Question: I have to convert rows into columns for all weeks for a given confirmationId but in my query it is doing it only for one week but there are several weeks exists under single ID.
'
'''
ConfirmationId TimeSheetDate DayName WorkingHours
-------------------- ----------------------- ------------------------------ ----------------------
1 2006-07-18 00:00:00.000 Tuesday 8
1 2006-07-19 00:00:00.000 Wednesday 8
1 2006-07-20 00:00:00.000 Thursday 8
1 2006-07-21 00:00:00.000 Friday 8
1 2006-07-24 00:00:00.000 Monday 8
1 2006-07-25 00:00:00.000 Tuesday 8
1 2006-07-26 00:00:00.000 Wednesday 8
1 2006-07-27 00:00:00.000 Thursday 8
1 2006-07-28 00:00:00.000 Friday 8
1 2006-08-07 00:00:00.000 Monday 8
1 2006-08-08 00:00:00.000 Tuesday 8
1 2006-08-09 00:00:00.000 Wednesday 8
1 2006-08-10 00:00:00.000 Thursday 8
1 2006-08-11 00:00:00.000 Friday 8
1 2006-08-29 00:00:00.000 Tuesday 8
1 2006-08-30 00:00:00.000 Wednesday 8
1 2006-08-31 00:00:00.000 Thursday 8
1 2006-09-01 00:00:00.000 Friday 8
1 2006-10-09 00:00:00.000 Monday 8
1 2006-10-10 00:00:00.000 Tuesday 8
1 2006-10-11 00:00:00.000 Wednesday 8
1 2006-10-12 00:00:00.000 Thursday 8
1 2006-10-13 00:00:00.000 Friday 8
1 2006-10-23 00:00:00.000 Monday 8
1 2006-10-24 00:00:00.000 Tuesday 8
2 2007-06-22 00:00:00.000 Friday 8
2 2007-06-25 00:00:00.000 Monday 8
2 2007-06-26 00:00:00.000 Tuesday 8
2 2007-06-27 00:00:00.000 Wednesday 8
2 2007-07-02 00:00:00.000 Monday 8
2 2007-07-03 00:00:00.000 Tuesday 8
2 2007-07-05 00:00:00.000 Thursday 8
2 2007-07-06 00:00:00.000 Friday 8
2 2007-07-09 00:00:00.000 Monday 8
2 2007-07-10 00:00:00.000 Tuesday 8
2 2007-07-11 00:00:00.000 Wednesday 8
2 2007-07-12 00:00:00.000 Thursday 8
2 2007-07-13 00:00:00.000 Friday 8
2 2007-07-16 00:00:00.000 Monday 8
2 2007-07-17 00:00:00.000 Tuesday 8
2 2007-07-18 00:00:00.000 Wednesday 8
2 2007-07-19 00:00:00.000 Thursday 8
2 2007-07-20 00:00:00.000 Friday 8
2 2007-07-23 00:00:00.000 Monday 8
2 2007-07-24 00:00:00.000 Tuesday 8
2 2007-07-25 00:00:00.000 Wednesday 8
2 2007-07-26 00:00:00.000 Thursday 8
2 2007-07-27 00:00:00.000 Friday 8
2 2007-07-30 00:00:00.000 Monday 8
2 2007-07-31 00:00:00.000 Tuesday 8
2 2007-08-01 00:00:00.000 Wednesday 8
2 2007-08-02 00:00:00.000 Thursday 8
2 2007-08-03 00:00:00.000 Friday 8
2 2007-08-06 00:00:00.000 Monday 8
2 2007-08-07 00:00:00.000 Tuesday 8
2 2007-08-08 00:00:00.000 Wednesday 8
2 2007-08-09 00:00:00.000 Thursday 8
2 2007-08-10 00:00:00.000 Friday 8
2 2007-08-13 00:00:00.000 Monday 8
2 2007-08-14 00:00:00.000 Tuesday 8
2 2007-08-15 00:00:00.000 Wednesday 8
2 2007-08-16 00:00:00.000 Thursday 8
2 2007-08-17 00:00:00.000 Friday 8
2 2007-08-20 00:00:00.000 Monday 8
2 2007-08-21 00:00:00.000 Tuesday 8
2 2007-08-22 00:00:00.000 Wednesday 8
'''
I need result in this form:
'''
ConfirmationId weekstartdate weekenddate Monday Tuesday Wednesday Thursday Friday Saturday Sunday
1 16/07/2007 23/07/2007 NULL NULL 8 8 8 NULL NULL
1 24/07/2007 30/07/2007 8 8 8 8 8 NULL NULL
2 18/06/2007 24/06/2007 NULL NULL NULL NULL 8 NULL NULL
2 25/06/2007 1/07/2007 8 8 8 NULL NULL NULL NULL
2 2/07/2007 8/07/2007 8 8 NULL 8 8 NULL NULL
'''
What i have tried so far:
'''
select Confirmationid,[Monday],[Tuesday],[Wednesday],[Thursday],[Friday],[Saturday],[Sunday]
from
(
Select confirmationid,WorkingHours,TimeSheetDate,[DayName] from #temp1
) d
pivot(
min(WorkingHours) for
[DayName] in ([Monday],[Tuesday],[Wednesday],[Thursday],[Friday],[Saturday],[Sunday])
)piv order by ConfirmationId
'''
this give me result: which is totally wrong.

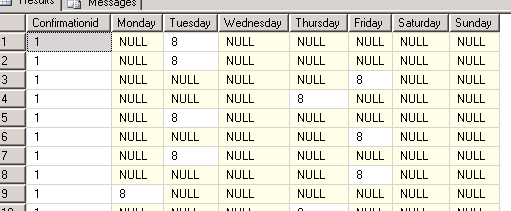
Answer: You should use a calendar table to get the first and last day of the week. Select all relevant fields in a cte and then pivot from there:
'''
;WITH cte AS (SELECT ConfirmationId
, DayName
, WorkingHours
, b.FirstDateOfWeek
, b.LastDateOfWeek
FROM #temp1 a
JOIN tlkp_Calendar b
ON a.TimeSheetDate = b.CalendarDate
)
SELECT *
FROM cte
PIVOT(MIN(WorkingHours)
FOR [DayName] IN ([Monday],[Tuesday],[Wednesday],[Thursday],[Friday],[Saturday],[Sunday])
)pvt
ORDER BY ConfirmationId
'''